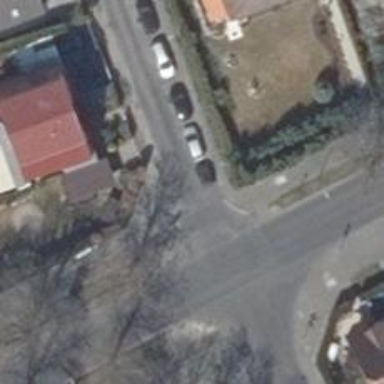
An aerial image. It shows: Smooth asphalt road in residential area.